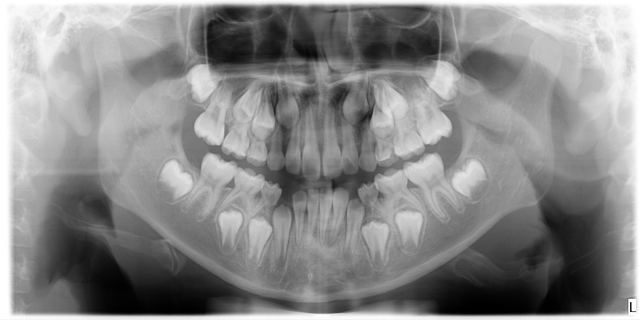
child